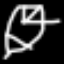
Label: leaf